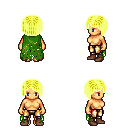
a pixel art fantasy rpg character, female body template, human, tanned skin, green tattered cape, gold greaves, gold pageboy hairstyle, brown shoes, four views (front, back, left, right), 2x2 character sprite sheet, small pixel art, hard edges, no anti-aliasing